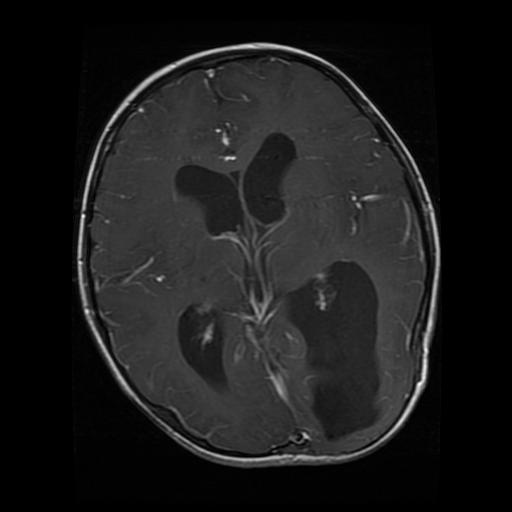
Label: glioma